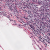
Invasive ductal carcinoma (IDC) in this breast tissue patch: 1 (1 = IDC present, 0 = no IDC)